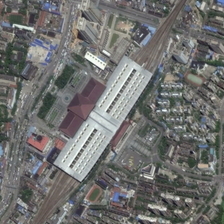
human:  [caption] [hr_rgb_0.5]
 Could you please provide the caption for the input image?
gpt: many buildings and some green trees are in two sides of a railway station .

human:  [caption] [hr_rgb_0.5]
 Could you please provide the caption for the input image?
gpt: many buildings and some green trees are in two sides of a railway station .

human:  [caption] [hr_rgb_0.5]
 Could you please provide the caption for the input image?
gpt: many buildings and some green trees are in two sides of a railway station .

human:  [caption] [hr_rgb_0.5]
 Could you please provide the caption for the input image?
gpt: many buildings and some green trees are in two sides of a railway station .

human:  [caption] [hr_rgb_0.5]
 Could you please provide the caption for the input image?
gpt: many buildings and some green trees are in two sides of a railway station .